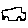
Label: car